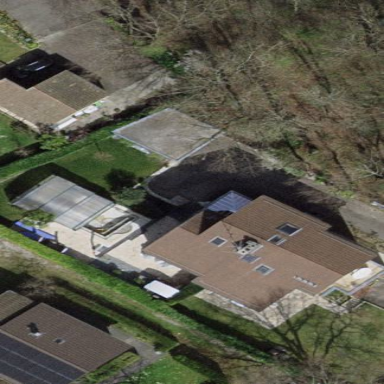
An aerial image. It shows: Garden enclosed by fence.